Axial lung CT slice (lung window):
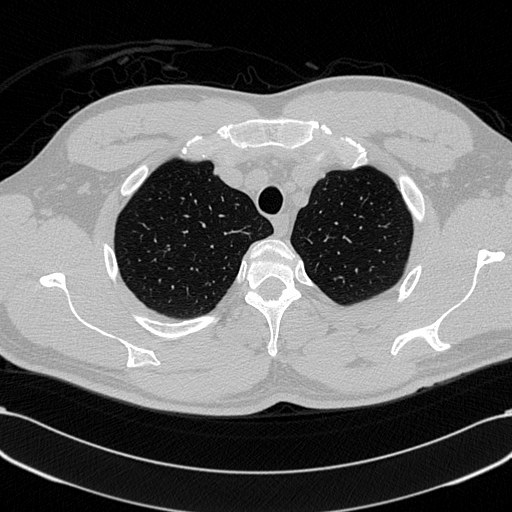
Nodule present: no